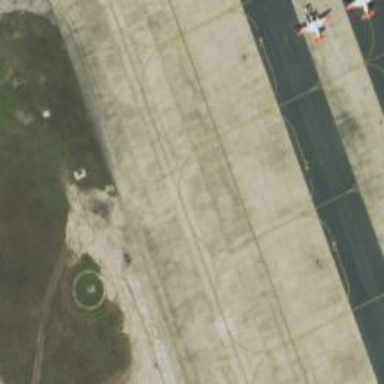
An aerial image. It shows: Image of taxiway at airport.